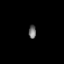
Tissue: prostate
Cell type: Endothelial cells
Senescence score: 0.7082
Nuclear area (px): 99
Mean DAPI intensity: 110.556